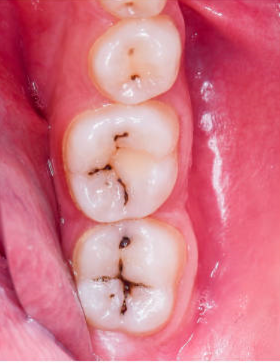
Condition: Caries